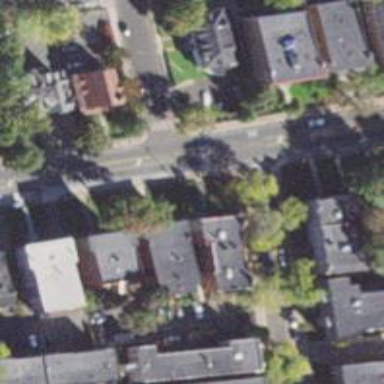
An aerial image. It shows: Neighbourhood designated as historic district.